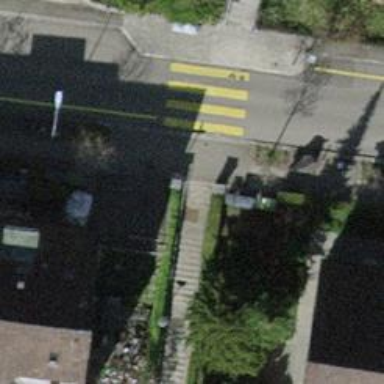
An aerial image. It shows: Kerb barrier.